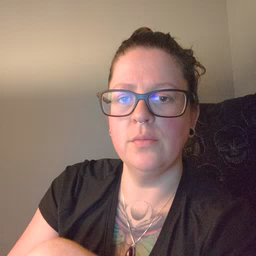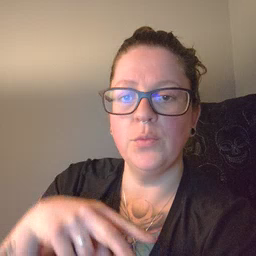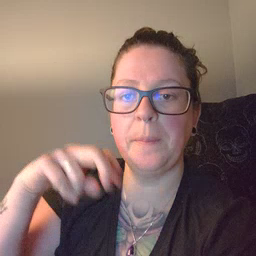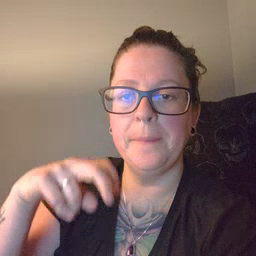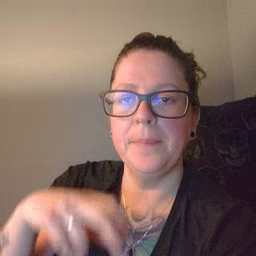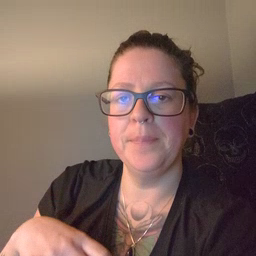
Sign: jump